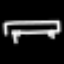
Label: bed